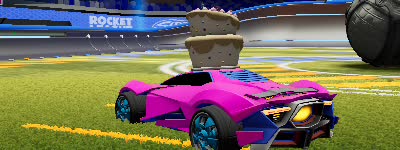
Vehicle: werewolf